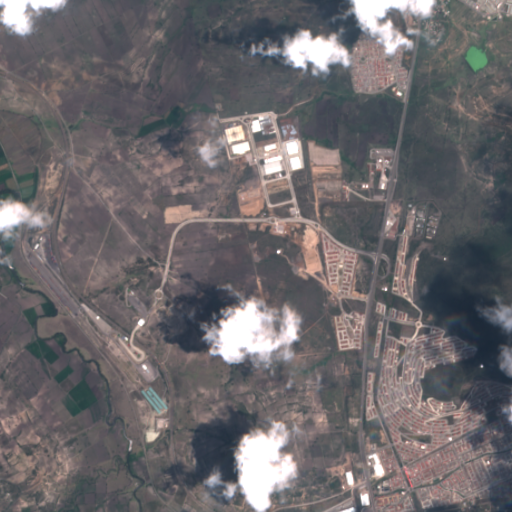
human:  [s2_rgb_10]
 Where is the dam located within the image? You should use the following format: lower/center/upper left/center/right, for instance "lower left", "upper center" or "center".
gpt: The dam is located in the upper right of the image.
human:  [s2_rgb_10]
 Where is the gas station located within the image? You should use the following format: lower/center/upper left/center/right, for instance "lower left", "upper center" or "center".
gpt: The gas station is located in the center right of the image.
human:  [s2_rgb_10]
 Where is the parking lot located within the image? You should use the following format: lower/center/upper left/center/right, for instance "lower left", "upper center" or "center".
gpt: The parking lot is located in the lower right of the image.
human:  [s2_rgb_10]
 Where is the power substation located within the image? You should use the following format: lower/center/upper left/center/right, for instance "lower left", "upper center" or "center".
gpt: The power substation is located in the center of the image.
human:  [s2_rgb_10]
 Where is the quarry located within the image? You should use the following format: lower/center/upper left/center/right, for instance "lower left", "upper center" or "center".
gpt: The quarry is located in the upper right of the image.
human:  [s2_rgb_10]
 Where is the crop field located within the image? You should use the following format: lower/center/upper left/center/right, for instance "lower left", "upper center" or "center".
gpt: There is no crop field in the image.